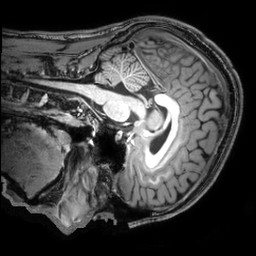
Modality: T1w
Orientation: sagittal
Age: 24
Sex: male
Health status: healthy
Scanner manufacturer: philips
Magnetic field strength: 3 T
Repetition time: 0.008089 s
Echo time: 0.003696 s